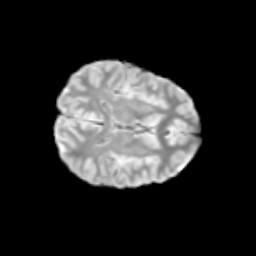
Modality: T2w
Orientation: axial
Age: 13
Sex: female
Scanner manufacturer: siemens
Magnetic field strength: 3 T
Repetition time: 3.8 s
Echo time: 0.07 s